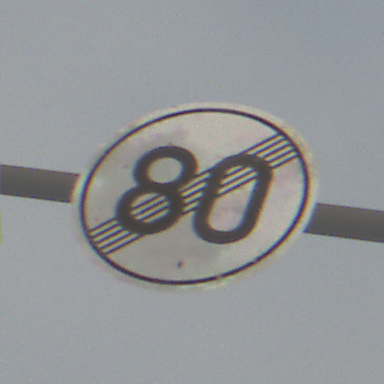
Verkehrszeichen: EndeGeschwindigkeit80
Umgebung: Outdoor, Nature
Tageszeit: MorningAfternoon
Wetter: Overcast
Licht: Natural
Jahreszeit: Winter
Kontrast: LowContrast